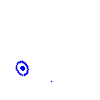
Particle: electron